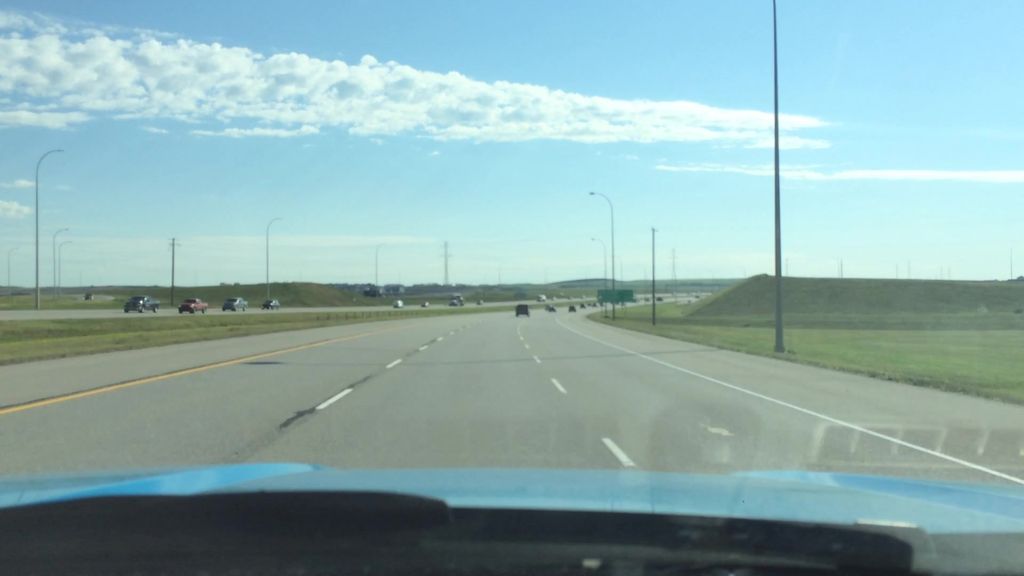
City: calgary